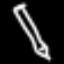
Label: pencil